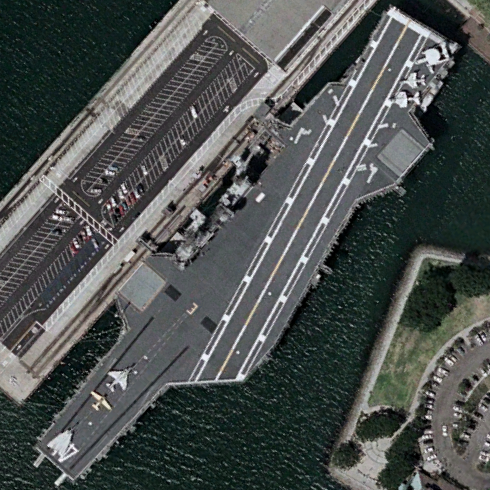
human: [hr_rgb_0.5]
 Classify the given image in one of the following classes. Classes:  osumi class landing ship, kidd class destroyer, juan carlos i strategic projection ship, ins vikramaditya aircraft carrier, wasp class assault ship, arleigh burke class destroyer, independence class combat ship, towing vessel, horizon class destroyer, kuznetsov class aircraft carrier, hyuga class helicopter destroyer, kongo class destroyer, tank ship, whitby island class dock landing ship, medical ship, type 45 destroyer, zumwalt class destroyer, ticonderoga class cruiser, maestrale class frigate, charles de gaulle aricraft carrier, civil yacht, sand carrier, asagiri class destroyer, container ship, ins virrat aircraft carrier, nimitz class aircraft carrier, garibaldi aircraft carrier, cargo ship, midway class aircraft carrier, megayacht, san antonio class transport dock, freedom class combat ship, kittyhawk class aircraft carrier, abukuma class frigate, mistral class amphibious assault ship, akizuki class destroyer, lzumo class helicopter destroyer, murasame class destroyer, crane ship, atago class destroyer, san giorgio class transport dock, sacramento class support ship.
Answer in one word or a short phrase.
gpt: Midway class aircraft carrier